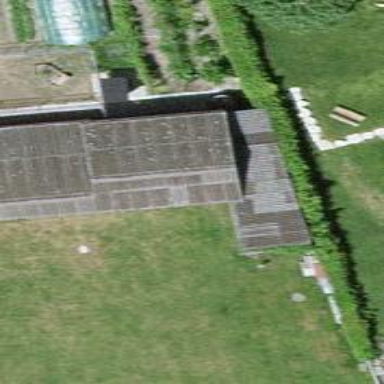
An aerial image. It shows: Farm auxiliary building.